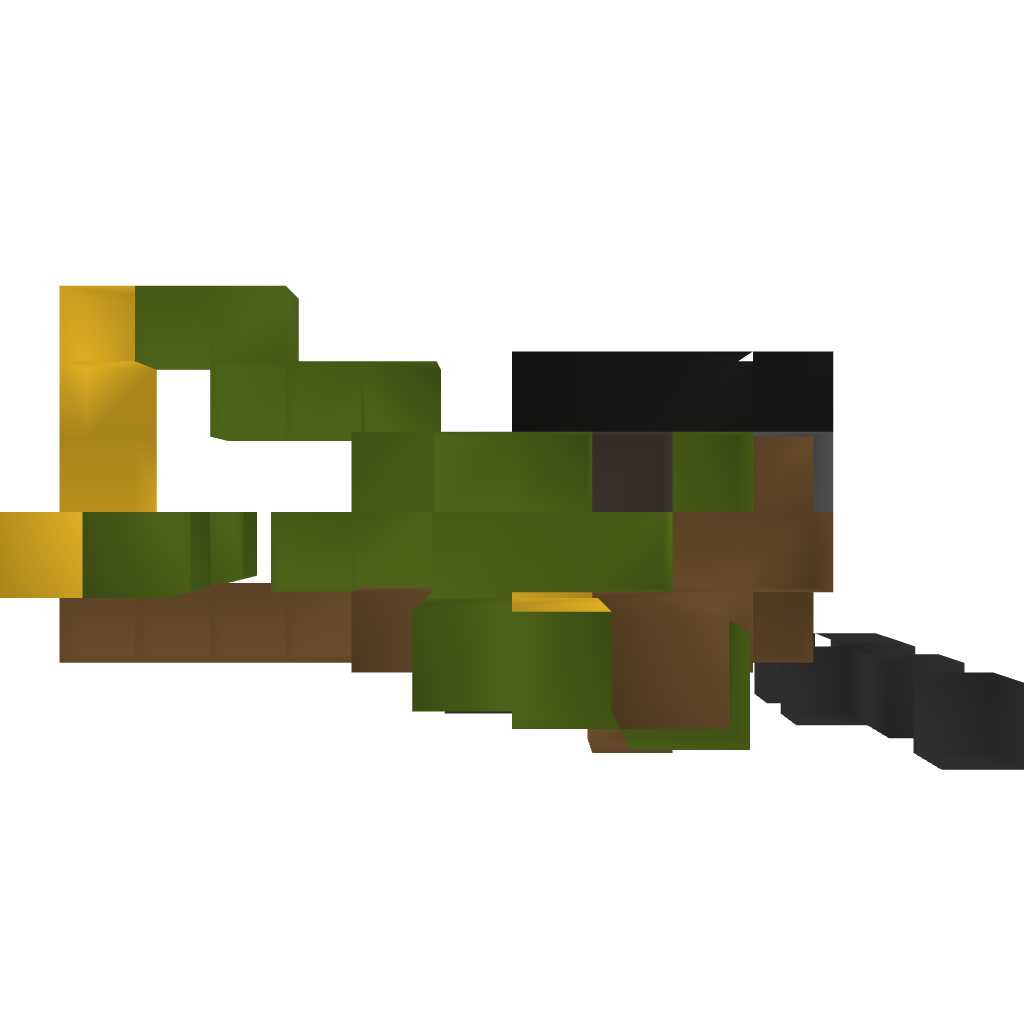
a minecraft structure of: Fighter Bf 109 F2